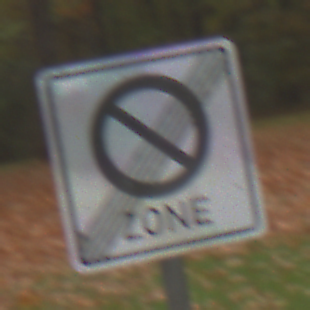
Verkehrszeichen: EndeEingeschraenktesHalteverbotZone
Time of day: Midday
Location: Outdoor (Nature)
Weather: Overcast
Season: Autumn
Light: Natural